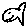
Label: fish